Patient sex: M
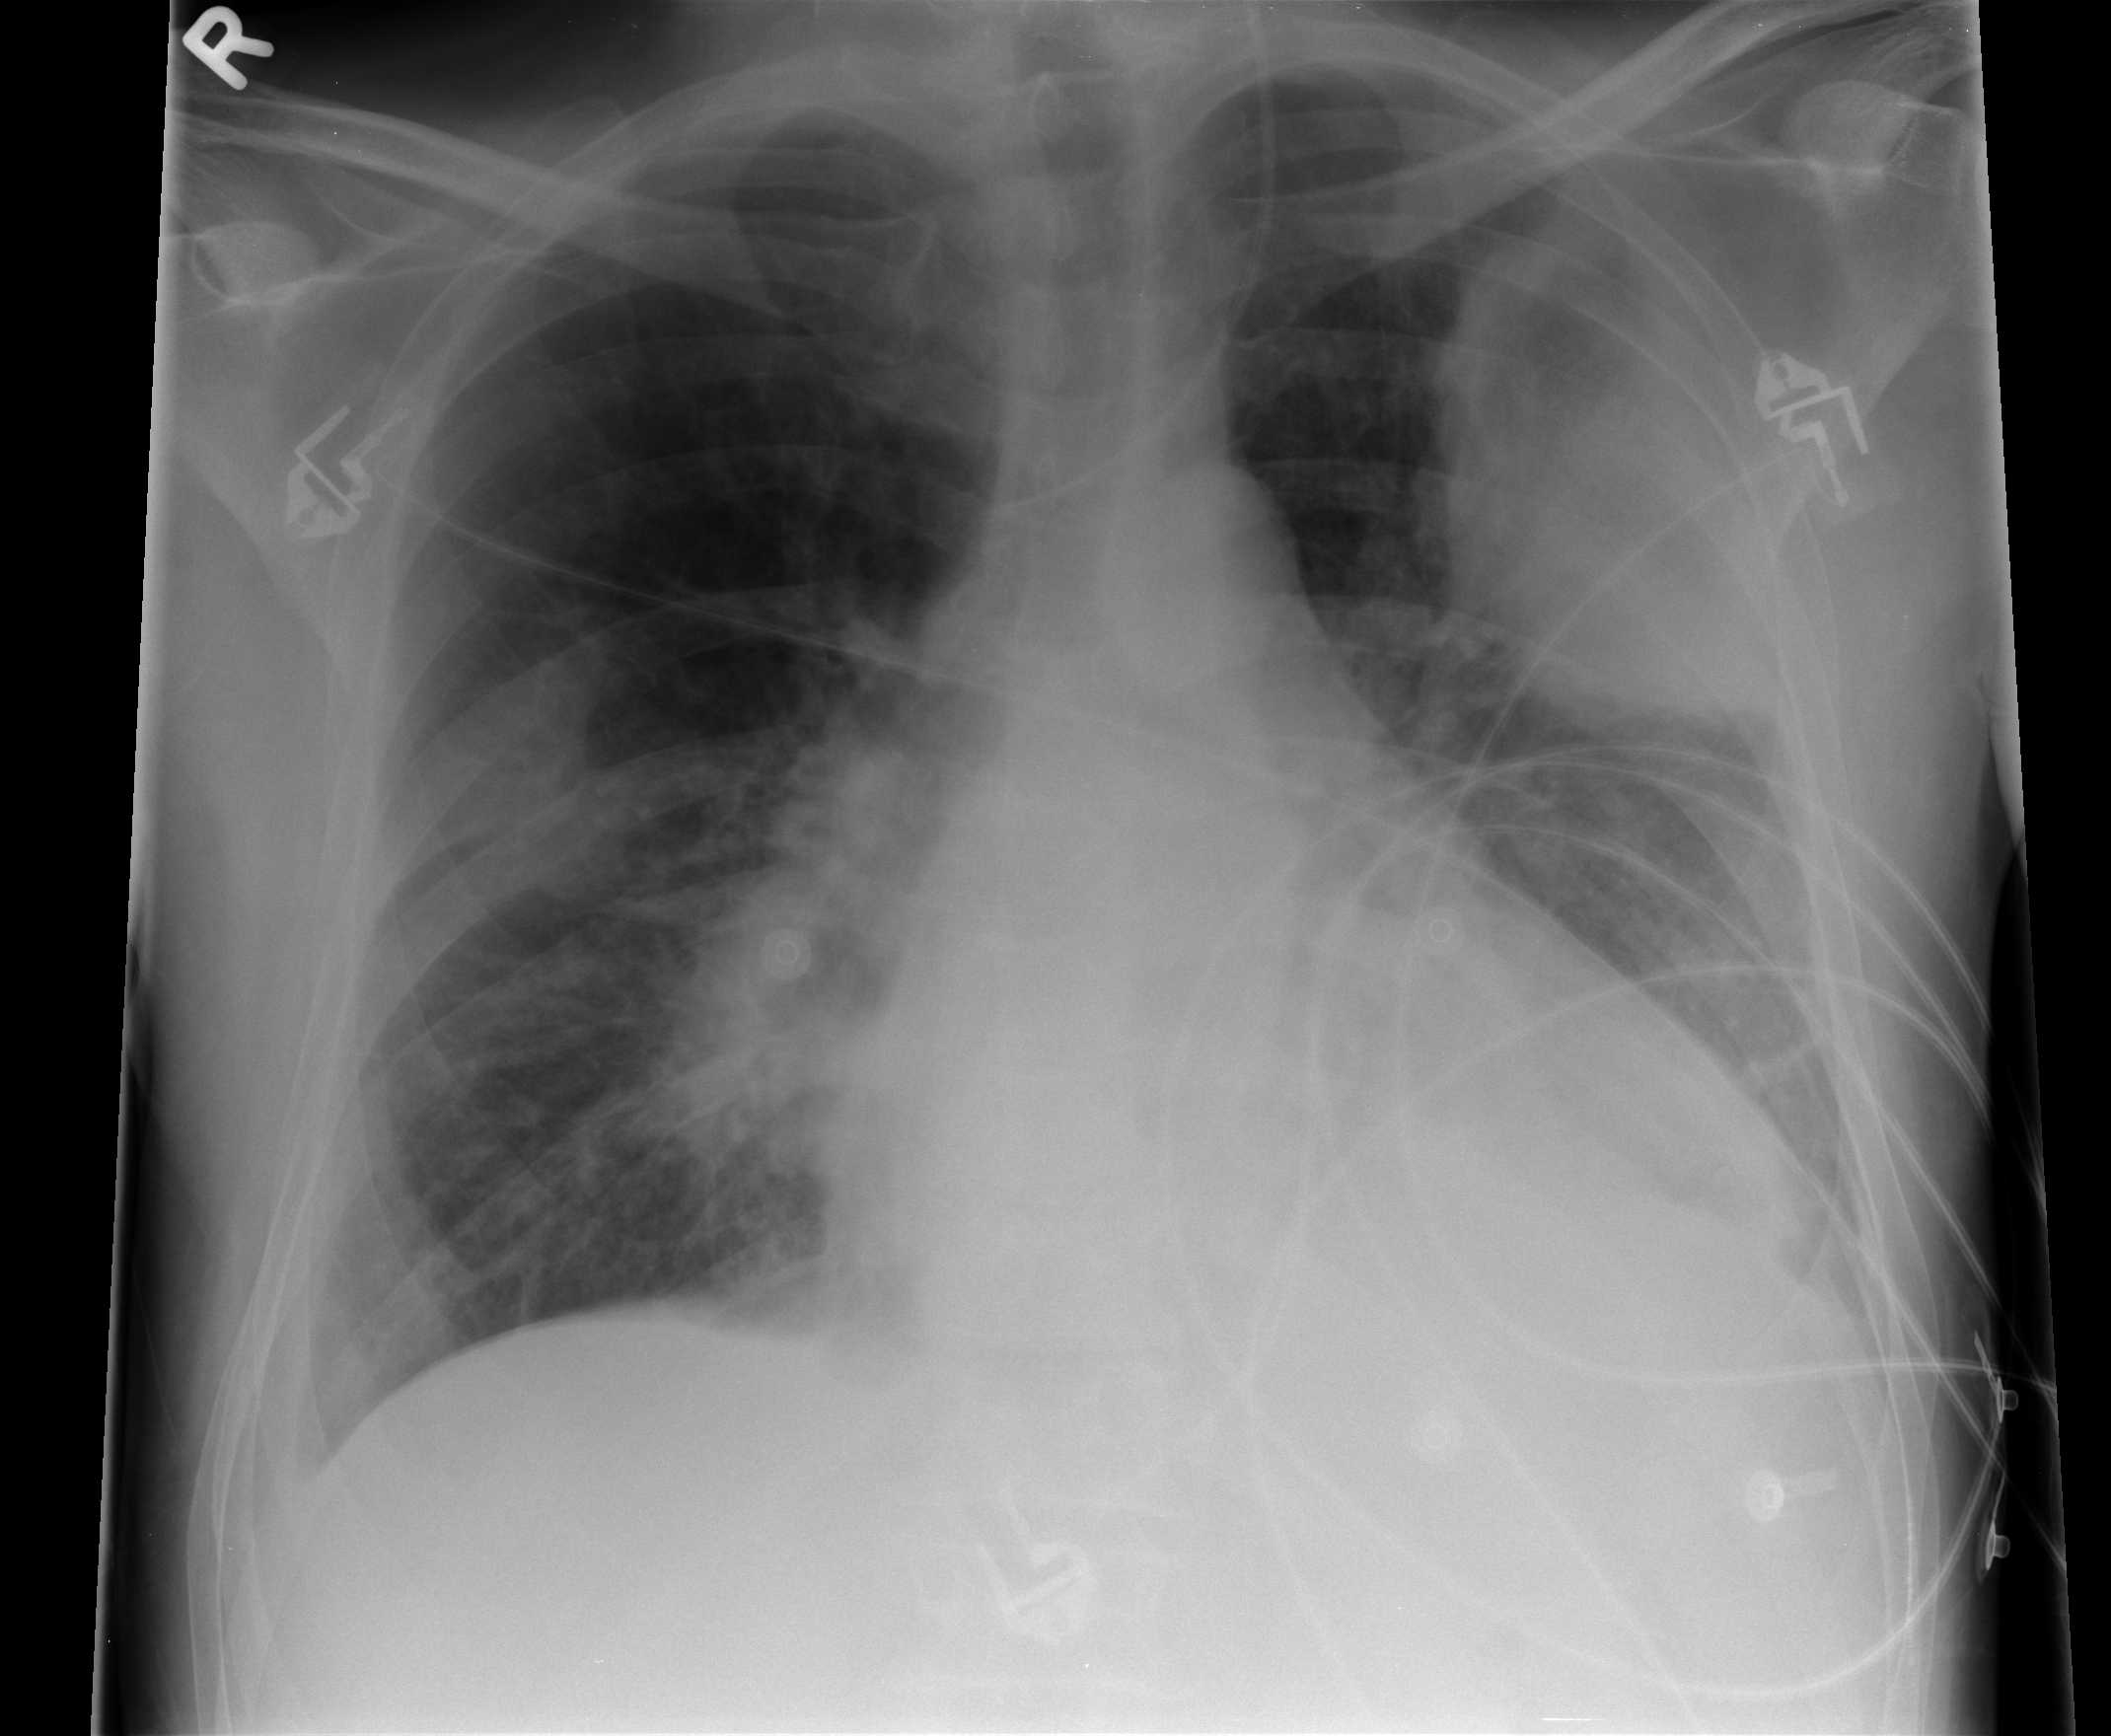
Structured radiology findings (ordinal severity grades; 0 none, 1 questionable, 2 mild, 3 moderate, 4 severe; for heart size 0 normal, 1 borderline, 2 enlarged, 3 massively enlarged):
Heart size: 3
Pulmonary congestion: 2
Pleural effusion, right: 1
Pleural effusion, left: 0
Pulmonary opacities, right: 1
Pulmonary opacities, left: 3
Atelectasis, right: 2
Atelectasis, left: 3